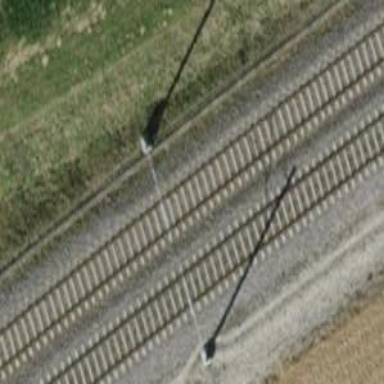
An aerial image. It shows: Catenary mast for power lines.